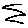
Label: zigzag